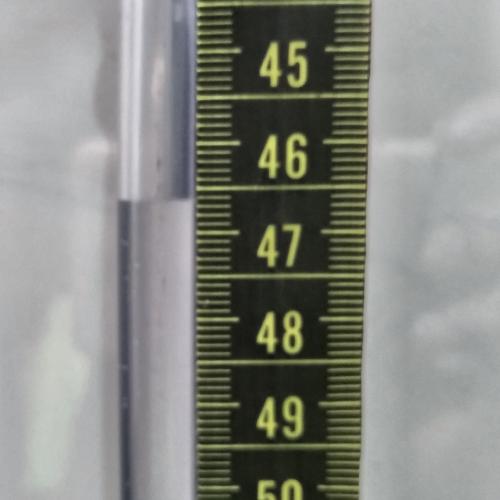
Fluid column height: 46.6 cm